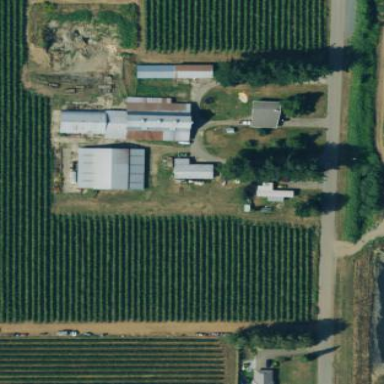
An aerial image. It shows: Farmyard area.